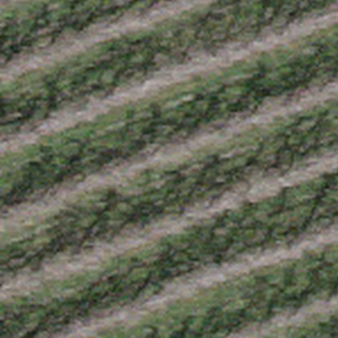
Label: other